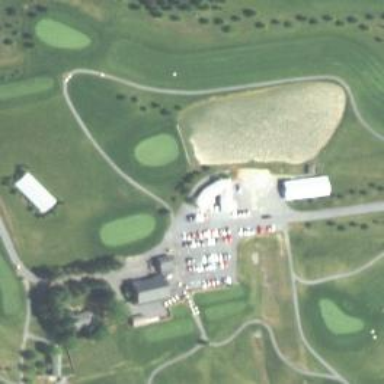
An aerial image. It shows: Grassy area designated as driving range for golf.